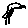
Label: bird